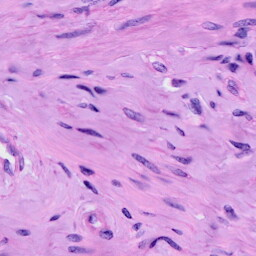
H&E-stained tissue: Cervix